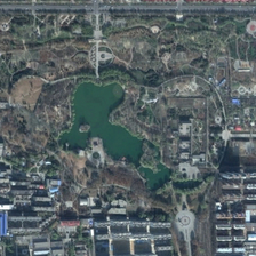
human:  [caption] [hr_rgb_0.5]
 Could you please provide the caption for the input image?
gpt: near the road  there is a park with some apartment buildings .

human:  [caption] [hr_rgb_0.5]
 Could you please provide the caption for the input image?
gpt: this dense residential area surrounds the park with a green pond .

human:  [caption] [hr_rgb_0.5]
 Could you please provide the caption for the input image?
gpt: the park with sparse trees is next to tall buildings .

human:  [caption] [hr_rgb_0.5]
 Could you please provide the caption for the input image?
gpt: Square area parks include complex roads and lakes.

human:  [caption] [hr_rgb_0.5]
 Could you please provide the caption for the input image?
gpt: The parks in the square area include complex paths and lakes.